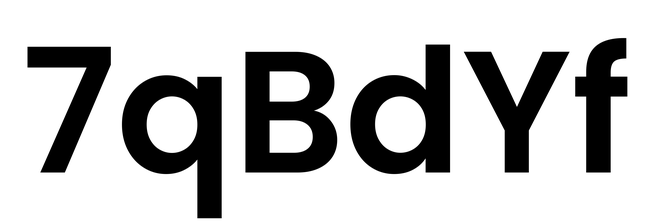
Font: Poppins-SemiBold